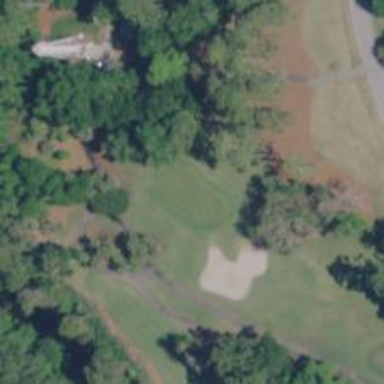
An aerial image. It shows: Golf hole.